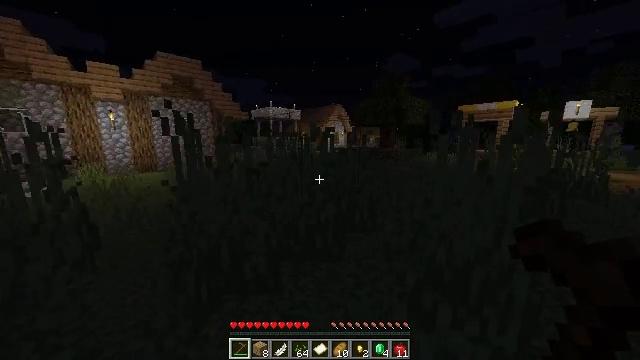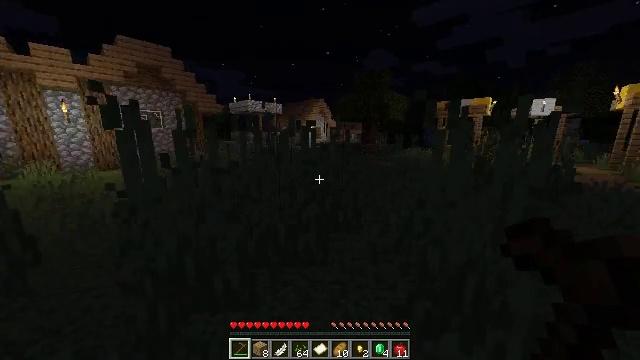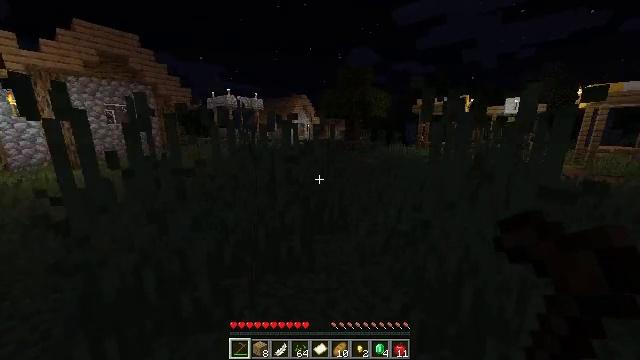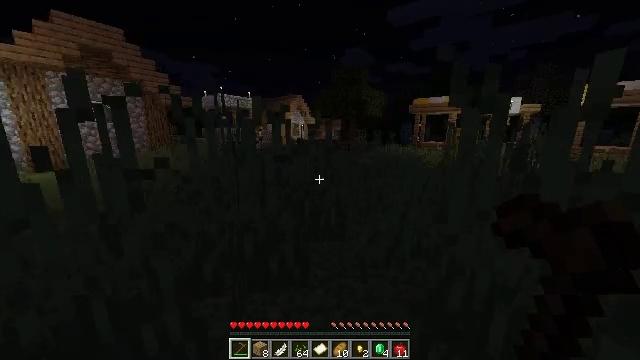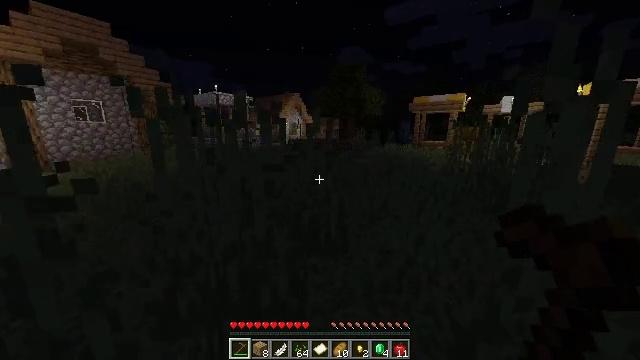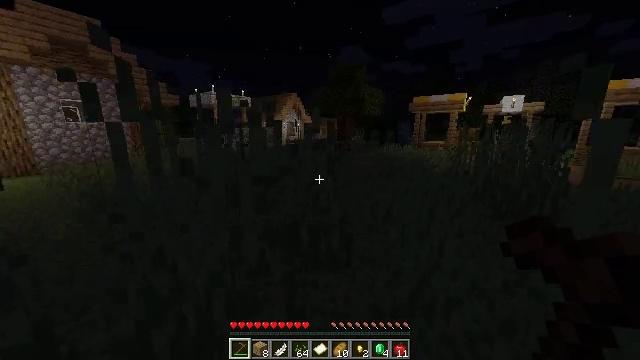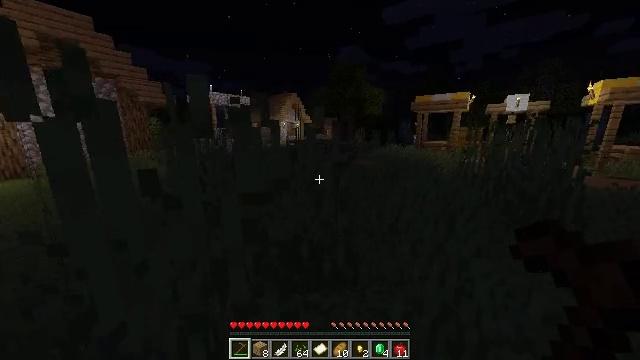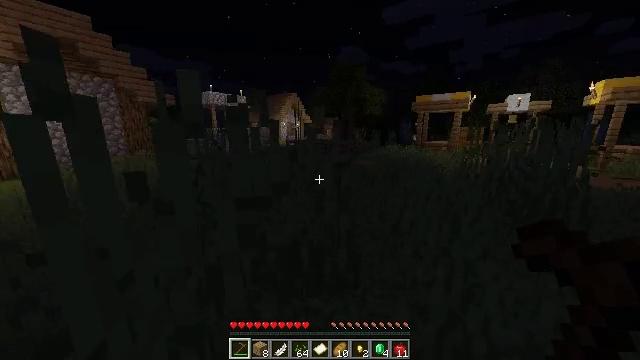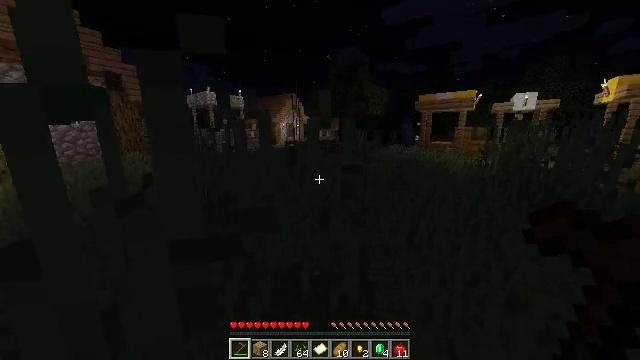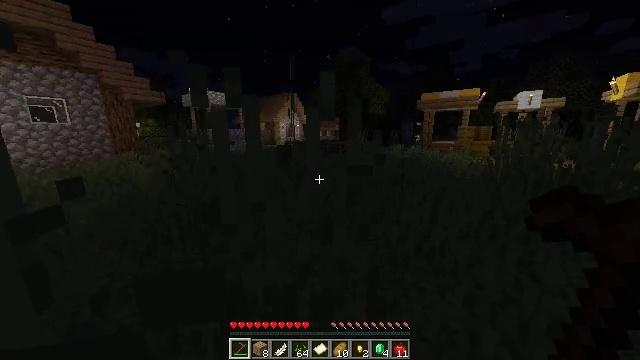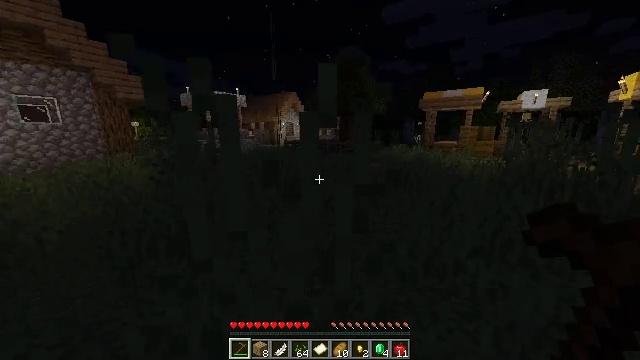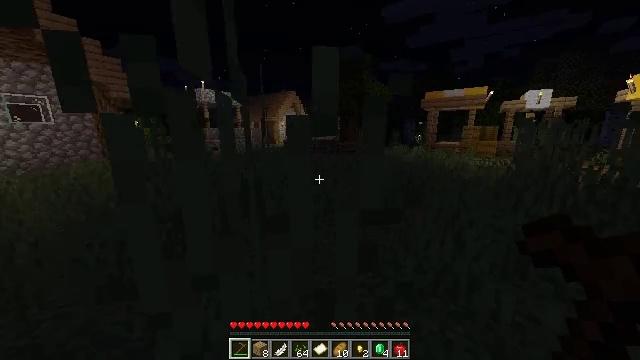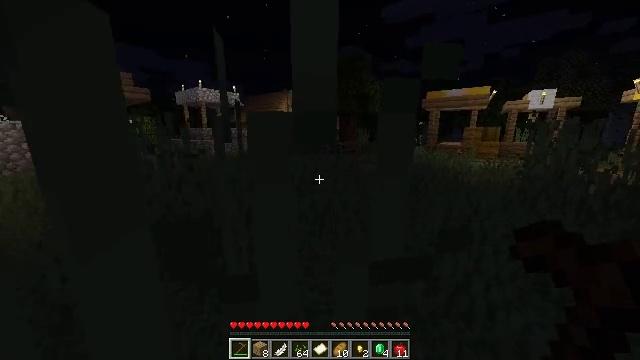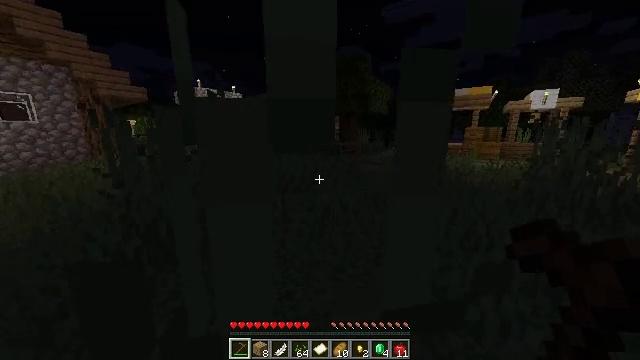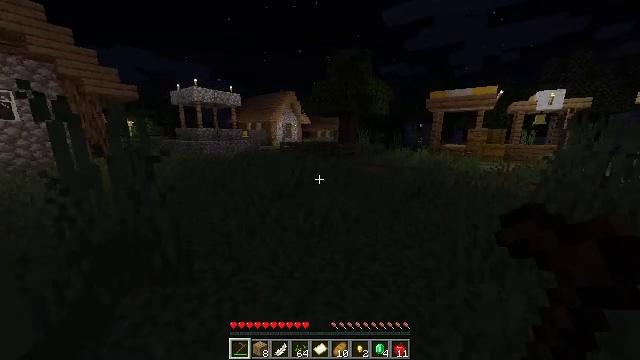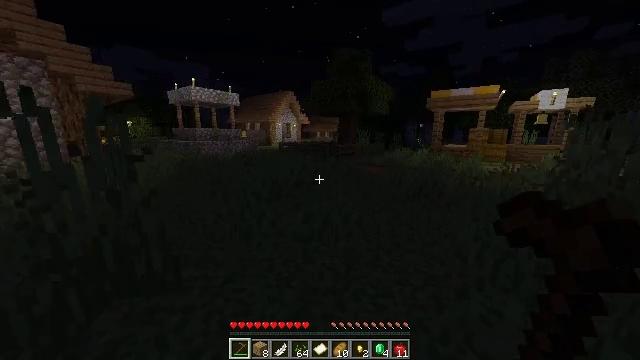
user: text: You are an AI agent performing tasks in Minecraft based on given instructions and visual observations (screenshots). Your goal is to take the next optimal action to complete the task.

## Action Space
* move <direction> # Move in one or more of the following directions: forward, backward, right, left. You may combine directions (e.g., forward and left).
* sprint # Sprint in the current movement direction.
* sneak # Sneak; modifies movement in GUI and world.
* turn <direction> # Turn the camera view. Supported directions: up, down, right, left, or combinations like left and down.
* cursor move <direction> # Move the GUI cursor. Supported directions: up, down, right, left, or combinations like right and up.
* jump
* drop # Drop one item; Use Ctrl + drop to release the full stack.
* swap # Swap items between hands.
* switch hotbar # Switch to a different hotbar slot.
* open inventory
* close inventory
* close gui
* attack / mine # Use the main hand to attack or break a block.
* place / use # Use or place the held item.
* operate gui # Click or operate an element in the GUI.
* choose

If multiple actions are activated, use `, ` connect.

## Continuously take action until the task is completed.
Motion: motion action
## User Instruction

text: Harvest yellow wool for crafting.
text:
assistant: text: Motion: move forward, turn right and down
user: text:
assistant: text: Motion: move forward, turn right
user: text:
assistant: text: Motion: move forward, turn right
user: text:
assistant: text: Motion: move forward
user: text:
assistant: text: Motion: move forward
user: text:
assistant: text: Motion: move forward
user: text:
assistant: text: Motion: move forward
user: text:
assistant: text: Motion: move forward
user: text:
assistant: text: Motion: move forward
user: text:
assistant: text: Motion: move forward
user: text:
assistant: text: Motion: move forward
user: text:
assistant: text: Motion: move forward
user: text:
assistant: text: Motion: move forward
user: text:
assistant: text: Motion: move forward
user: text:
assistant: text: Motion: move forward
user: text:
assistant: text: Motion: move forward
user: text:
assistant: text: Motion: move forward, turn right
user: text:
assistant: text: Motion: move forward, turn right
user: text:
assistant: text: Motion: move forward, turn right
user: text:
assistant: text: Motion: move forward, turn right
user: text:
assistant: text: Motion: move forward, turn right
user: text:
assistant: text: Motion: move forward
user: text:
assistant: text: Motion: move forward
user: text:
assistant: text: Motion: no_op
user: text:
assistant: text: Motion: no_op
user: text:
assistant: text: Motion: no_op
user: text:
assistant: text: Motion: no_op
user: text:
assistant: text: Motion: no_op
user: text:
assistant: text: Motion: no_op
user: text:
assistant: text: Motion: no_op